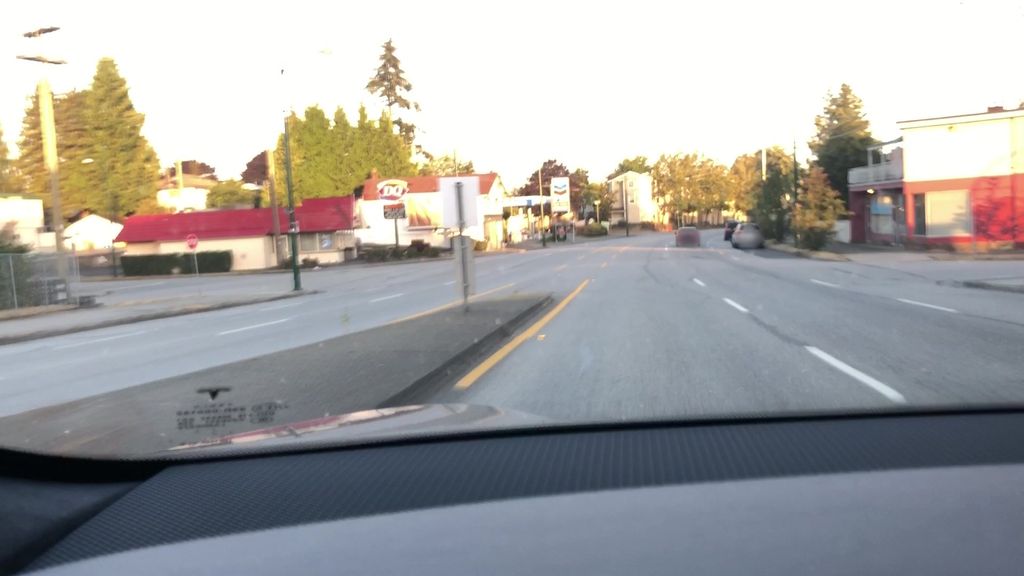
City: vancouver